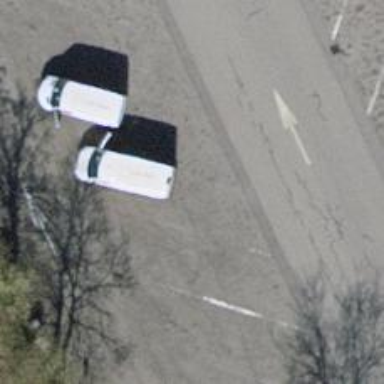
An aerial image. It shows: Bollard barrier.